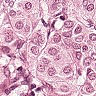
Metastatic tissue present: yes